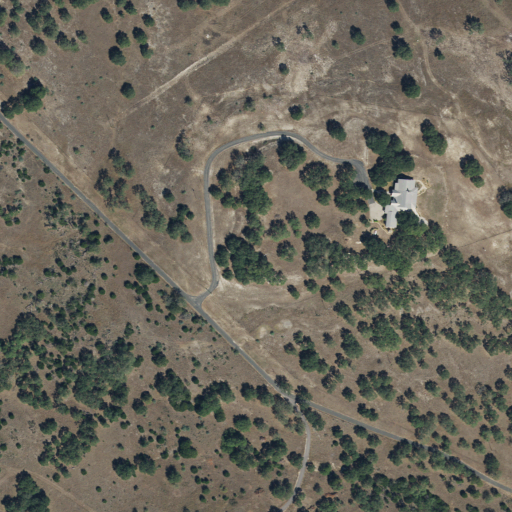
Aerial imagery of ridge(s) in Texas named Huntsberry Ridge containing shrub, medium intensity development, and evergreen forest